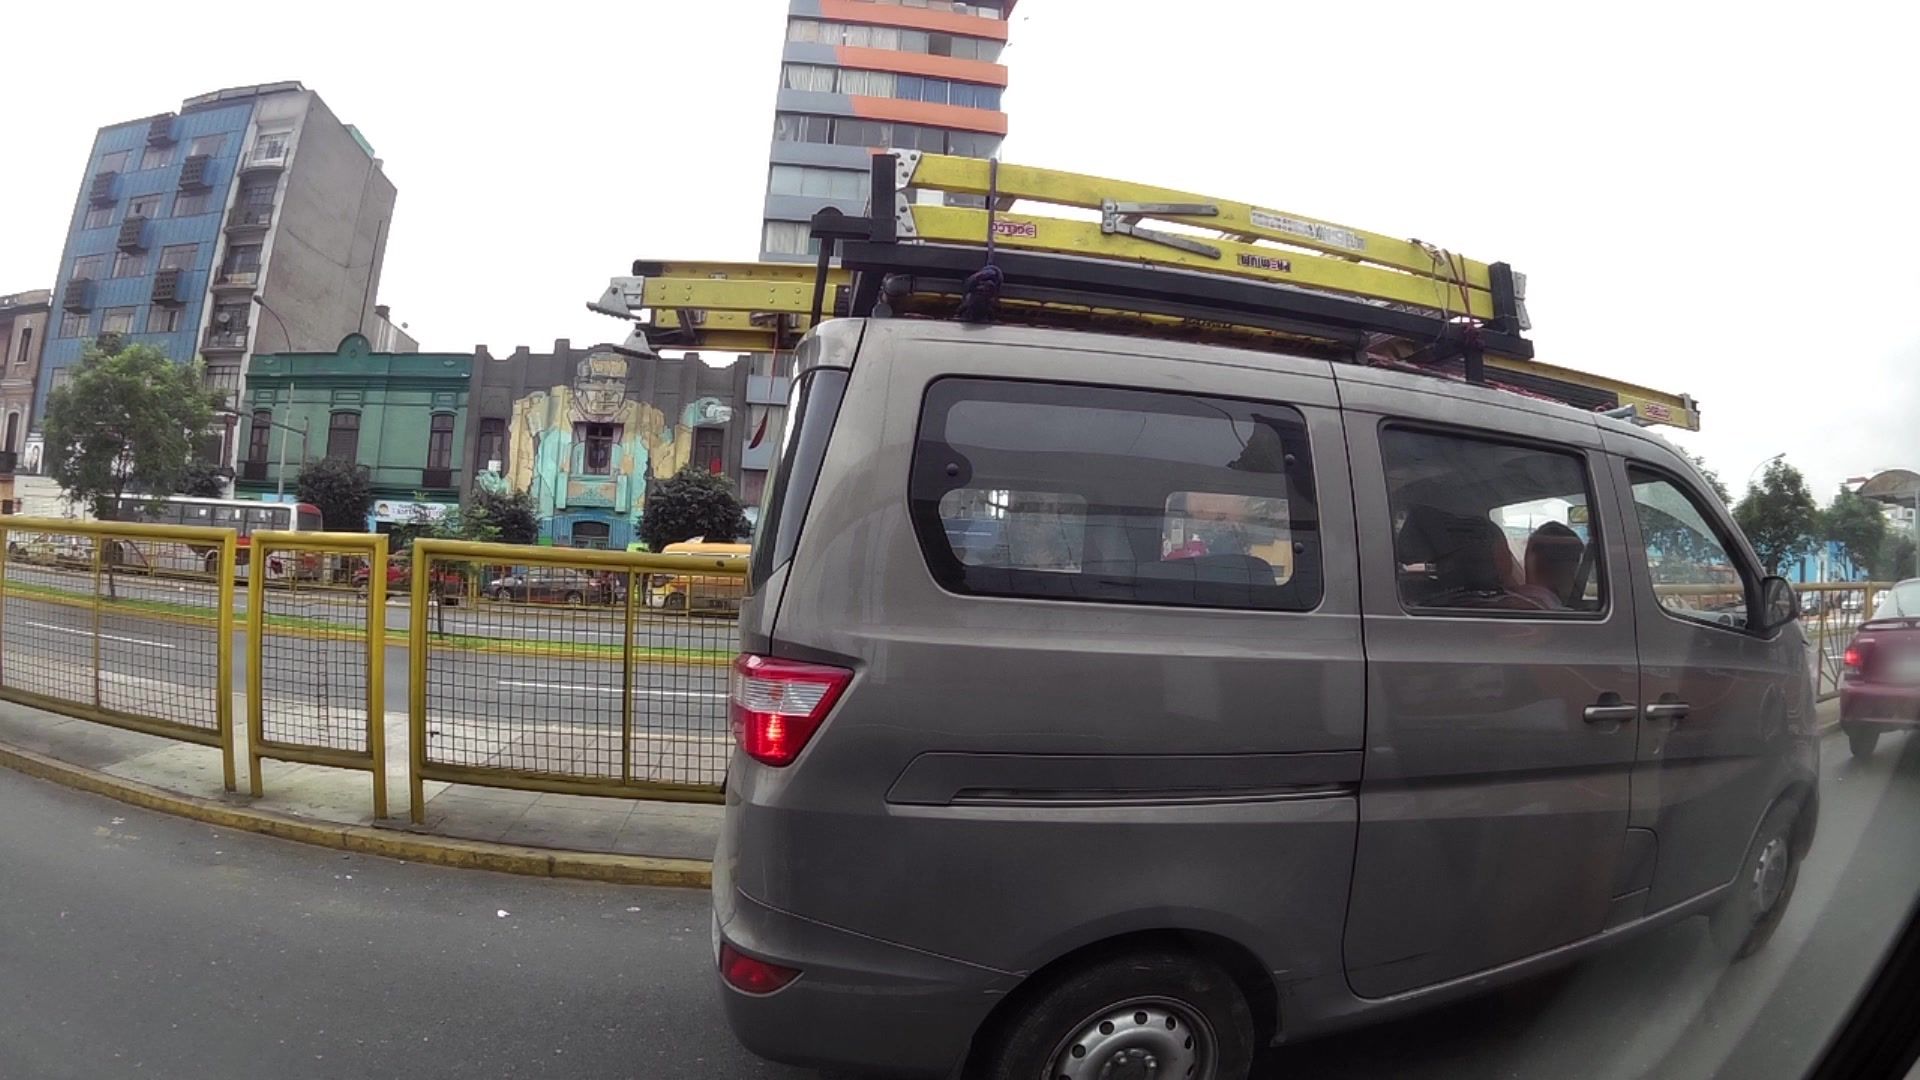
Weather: rainy
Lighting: day
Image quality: good
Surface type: driving surface
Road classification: service
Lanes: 2
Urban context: urban centre
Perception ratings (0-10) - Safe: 1.99, Lively: 8.28, Beautiful: 2.74, Boring: 7.68, Depressing: 7.94, Wealthy: 2.46